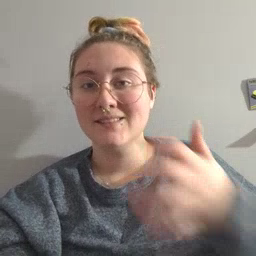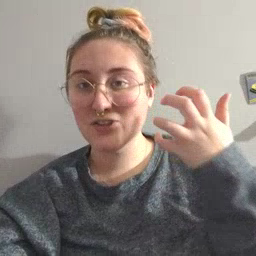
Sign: tiger